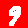
Digit: 9